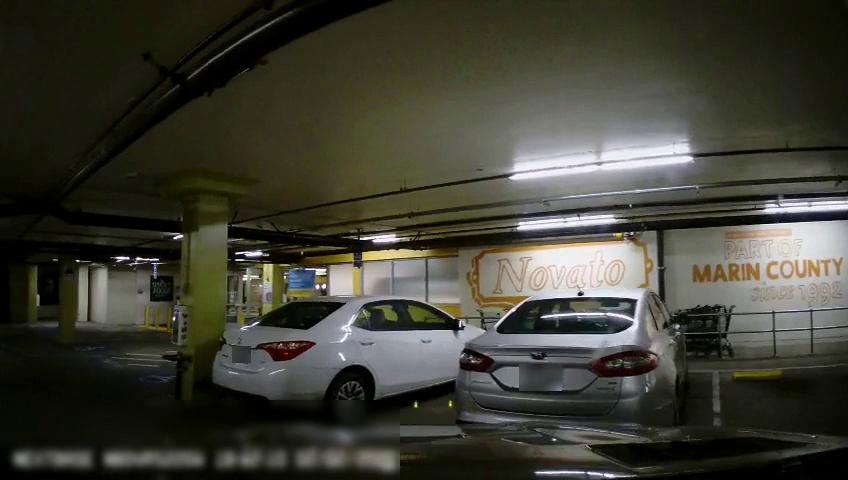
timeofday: Night
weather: Other
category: Drivable Space
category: Vehicles | Car
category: Vehicles | Car